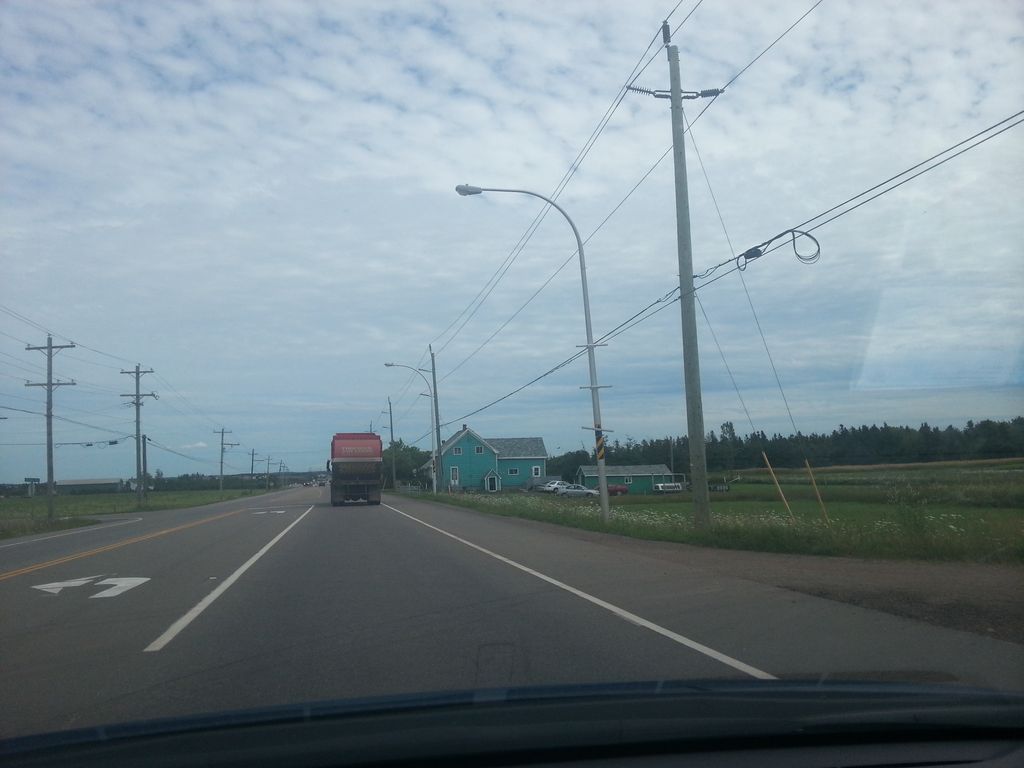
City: charlottetown